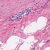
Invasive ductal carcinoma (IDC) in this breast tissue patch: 0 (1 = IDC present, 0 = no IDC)